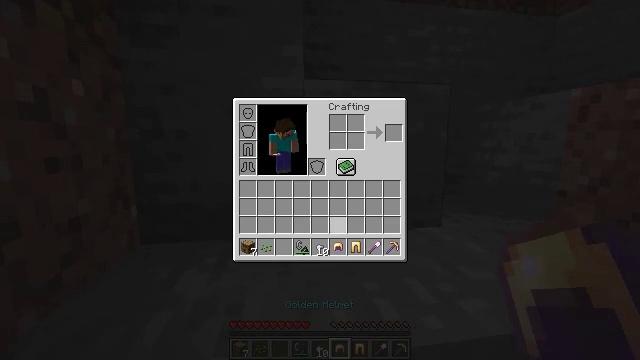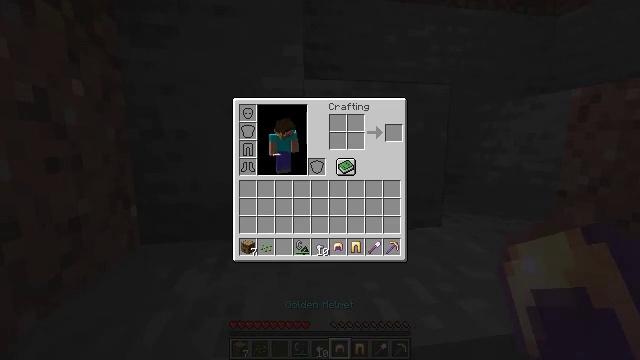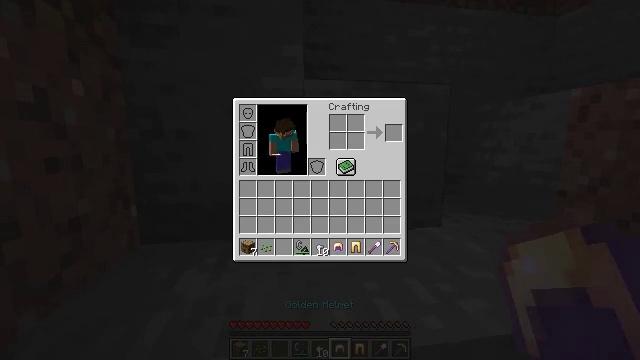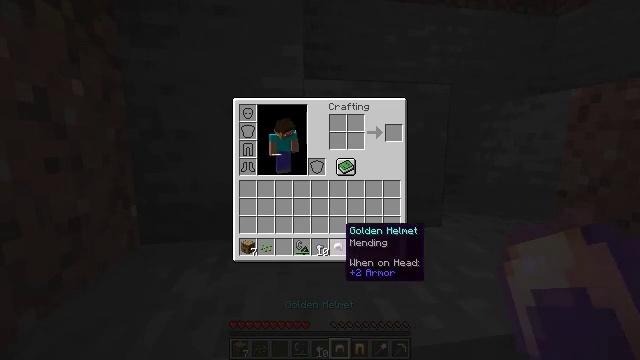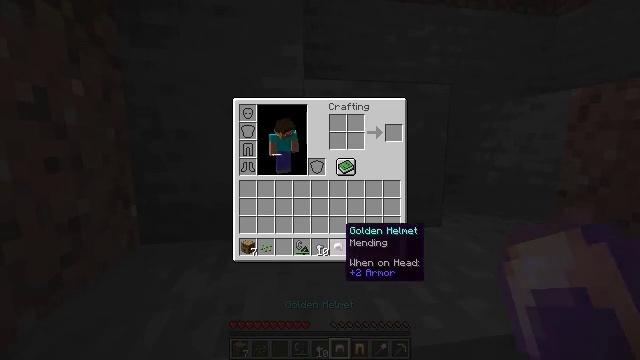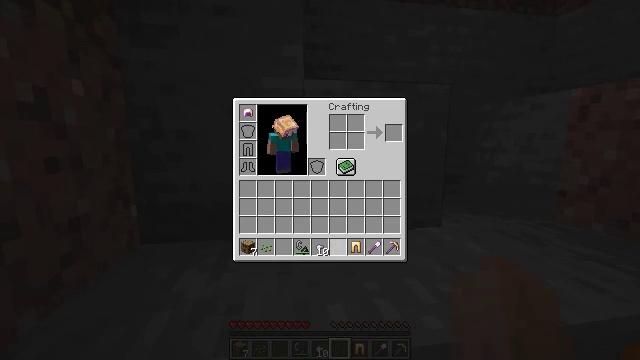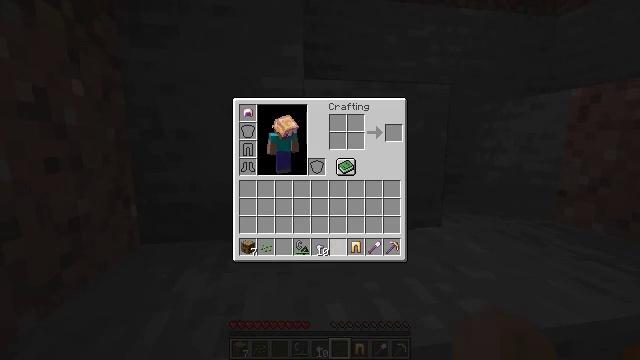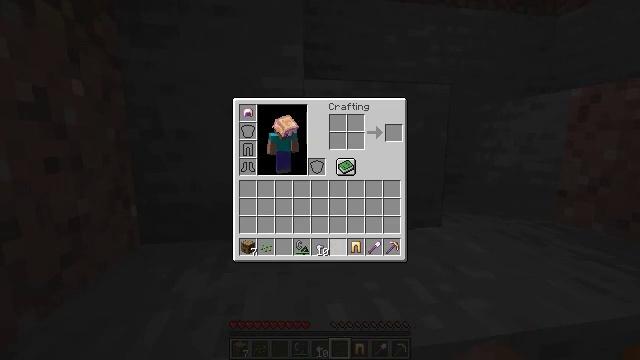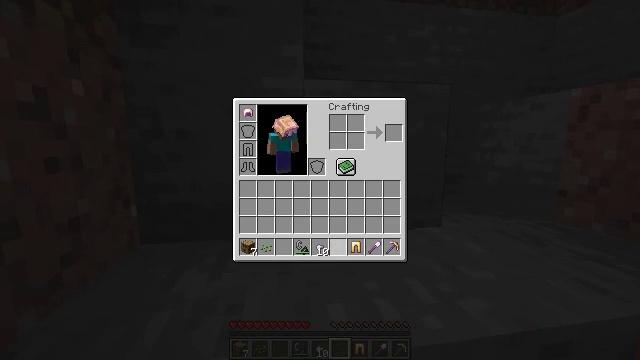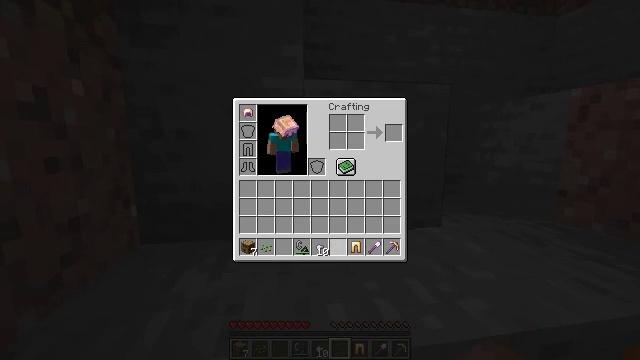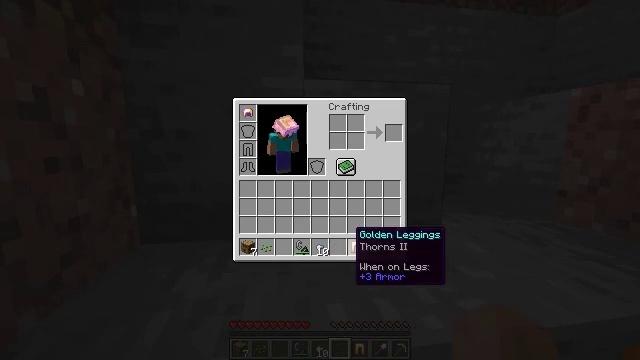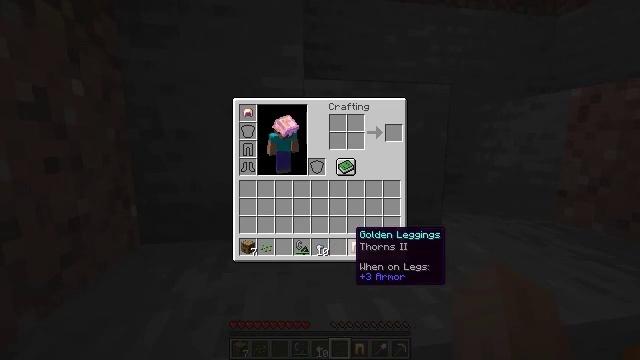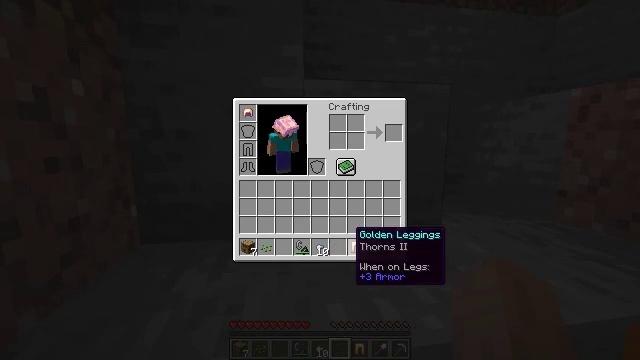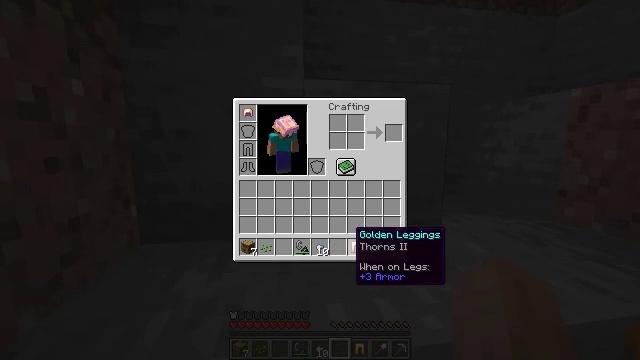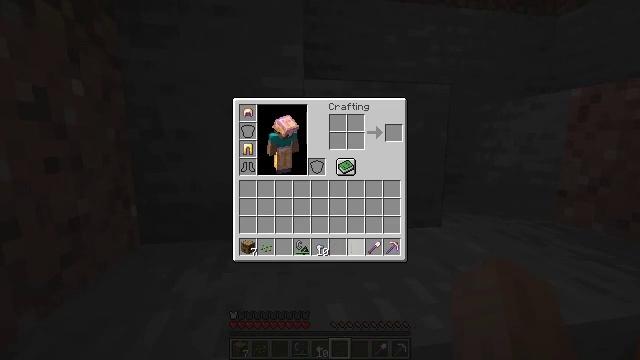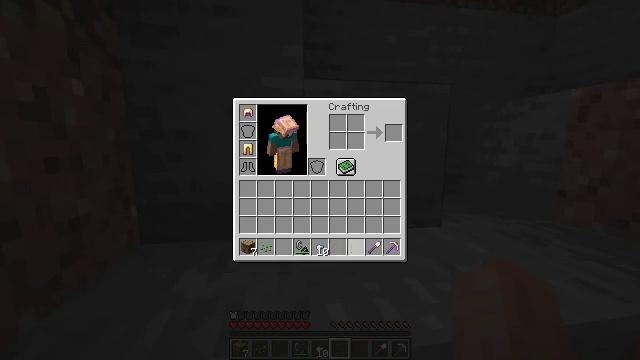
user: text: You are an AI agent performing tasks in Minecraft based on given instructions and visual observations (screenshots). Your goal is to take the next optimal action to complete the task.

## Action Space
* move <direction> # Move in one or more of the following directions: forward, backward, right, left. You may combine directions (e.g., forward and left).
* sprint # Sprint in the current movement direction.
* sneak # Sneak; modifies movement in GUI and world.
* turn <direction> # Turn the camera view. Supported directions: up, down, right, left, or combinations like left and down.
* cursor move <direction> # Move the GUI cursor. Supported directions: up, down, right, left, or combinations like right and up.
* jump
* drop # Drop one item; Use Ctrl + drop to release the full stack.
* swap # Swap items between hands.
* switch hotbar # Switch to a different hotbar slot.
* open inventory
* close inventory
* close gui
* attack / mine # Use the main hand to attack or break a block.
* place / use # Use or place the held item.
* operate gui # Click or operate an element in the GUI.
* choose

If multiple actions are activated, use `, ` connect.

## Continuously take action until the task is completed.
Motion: motion action
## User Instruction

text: Harvest stone in the caves.
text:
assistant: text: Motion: sneak
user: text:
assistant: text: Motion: sneak
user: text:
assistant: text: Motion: sneak
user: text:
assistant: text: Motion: sneak
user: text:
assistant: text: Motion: sneak, operate gui
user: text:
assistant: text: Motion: sneak, operate gui
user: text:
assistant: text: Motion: sneak, operate gui
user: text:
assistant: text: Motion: sneak
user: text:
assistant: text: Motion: sneak, cursor move right
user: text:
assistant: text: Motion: sneak
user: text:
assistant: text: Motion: sneak
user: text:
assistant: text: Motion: sneak
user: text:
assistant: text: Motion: sneak
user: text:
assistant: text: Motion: sneak, operate gui
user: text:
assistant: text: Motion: sneak, operate gui
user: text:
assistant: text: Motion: sneak
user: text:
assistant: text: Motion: sneak
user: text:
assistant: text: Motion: sneak
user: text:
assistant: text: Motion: sneak, close inventory
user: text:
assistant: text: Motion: sneak, close inventory
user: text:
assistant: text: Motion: move forward, sneak, close inventory
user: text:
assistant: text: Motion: move forward, jump, close inventory
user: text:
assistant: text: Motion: move forward, jump, close inventory
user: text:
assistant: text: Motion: move forward, jump
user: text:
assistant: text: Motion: move forward, turn down, jump
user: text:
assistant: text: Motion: move forward and move right, turn down, jump
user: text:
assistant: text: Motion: move forward and move right, turn down
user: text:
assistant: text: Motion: move forward and move right, turn down
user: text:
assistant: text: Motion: move forward and move right
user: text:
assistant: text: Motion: move forward and move right